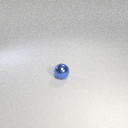
small blue metal sphere